Field crop: maize
Growth stage: 2
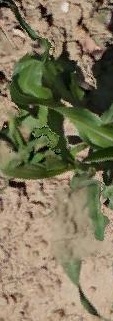
Species: maize